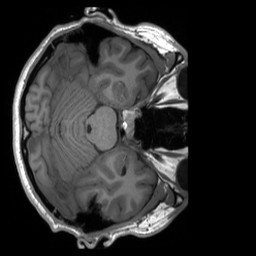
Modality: T1w
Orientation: axial
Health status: healthy
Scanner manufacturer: siemens
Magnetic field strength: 3 T
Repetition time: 1.9 s
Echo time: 0.00232 s